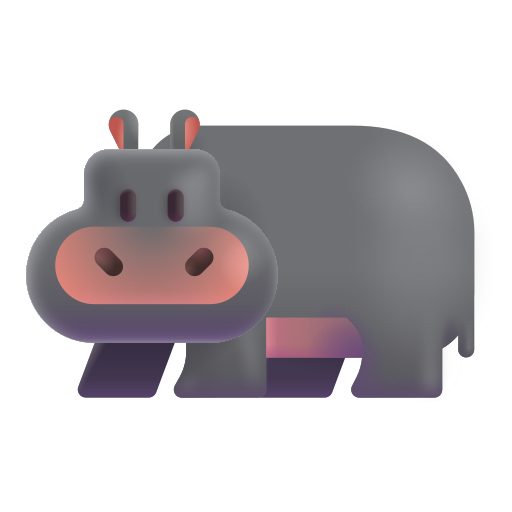
hippopotamus color